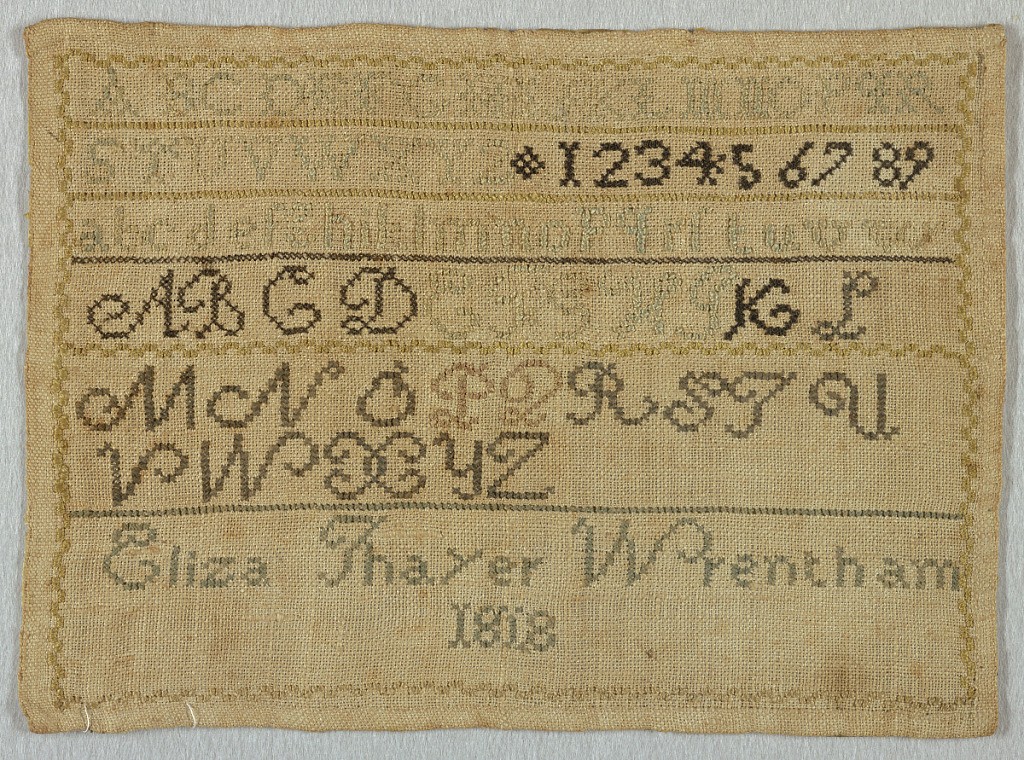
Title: Sampler
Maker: Eliza Thayer Wrentham, American
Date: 1818
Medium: silk and wool embroidery on linen foundation Technique: embroidered in counted cross stitches on plain weave foundation
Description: Several bands of alphabets and numerals, separated by narrow cross borders, and at the bottom the inscription.